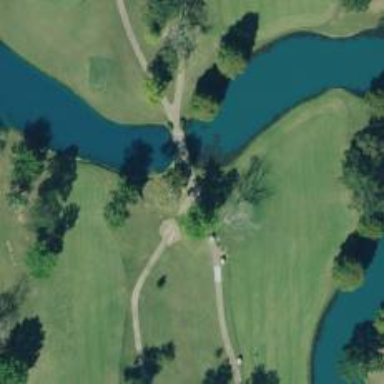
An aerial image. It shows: Path designated for golf carts.